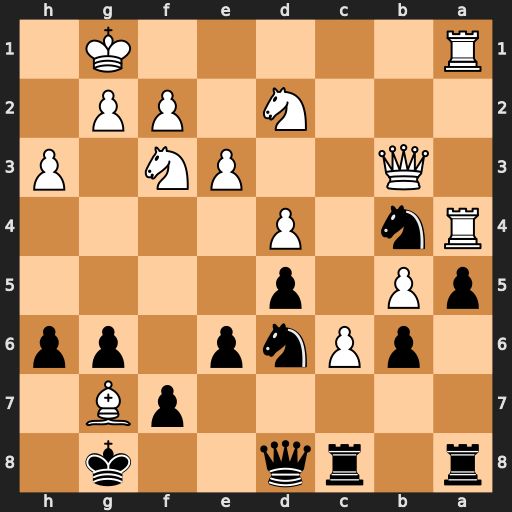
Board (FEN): r1rq2k1/5pB1/1pPnp1pp/pP1p4/Rn1P4/1Q2PN1P/3N1PP1/R5K1
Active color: b
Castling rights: -
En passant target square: -
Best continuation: Kxg7 Rxb4 axb4 Rxa8 Rxa8